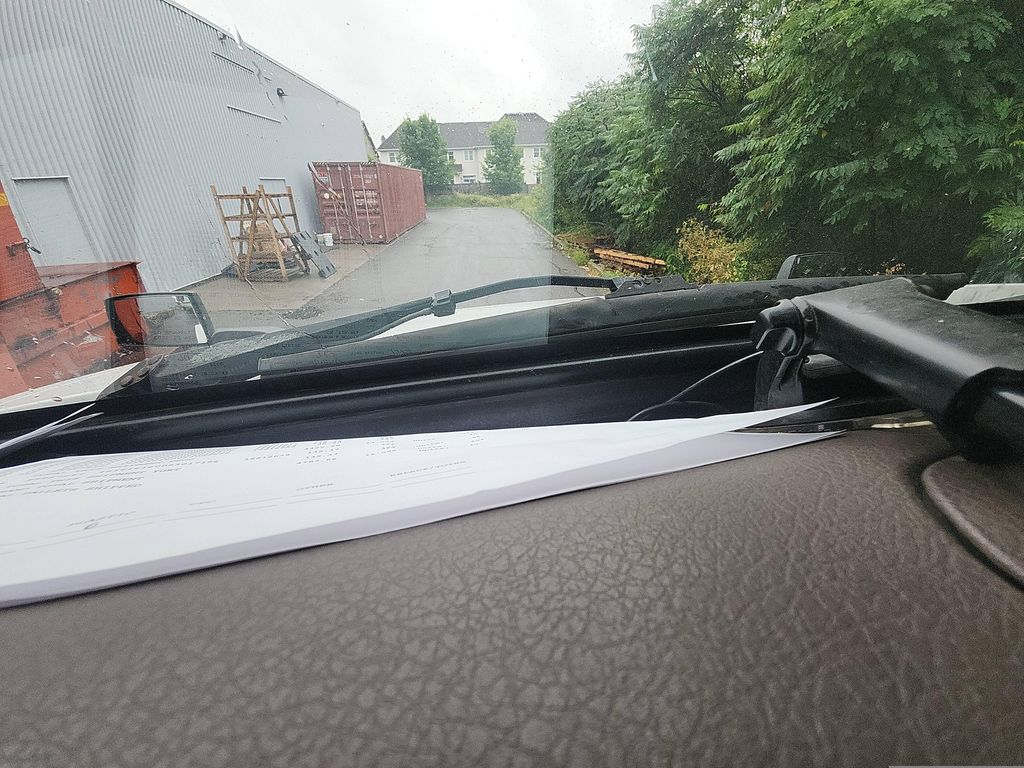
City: ottawa-gatineau